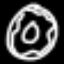
Label: donut